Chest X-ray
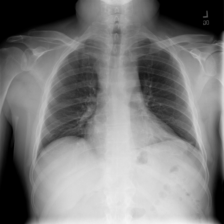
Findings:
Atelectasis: negative
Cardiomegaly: negative
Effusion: negative
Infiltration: negative
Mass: negative
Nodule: negative
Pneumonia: negative
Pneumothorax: negative
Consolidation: negative
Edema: negative
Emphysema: negative
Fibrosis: negative
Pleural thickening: negative
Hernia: negative